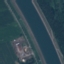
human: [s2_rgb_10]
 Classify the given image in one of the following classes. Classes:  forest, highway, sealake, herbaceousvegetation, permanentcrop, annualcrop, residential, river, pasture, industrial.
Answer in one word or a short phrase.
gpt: River